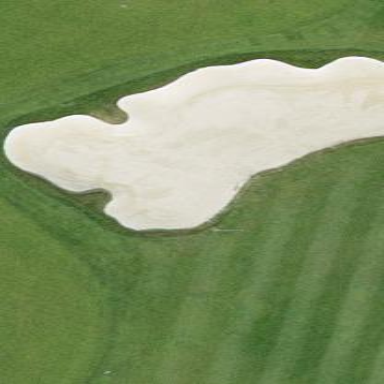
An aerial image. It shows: Sandy area is golf bunker.